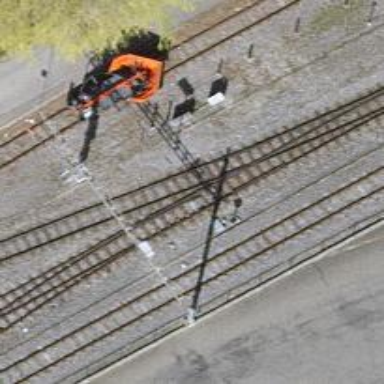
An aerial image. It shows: Narrow-gauge railway track with 1 electrified contact line.